Question: I have a sql query
'''
select distinct
Process.ReportLogProcessID as [Process.ReportLogProcessID],
Process.ProcessTitle as [Process.ProcessTitle],
CAST(User0.PrimaryEmail AS nvarchar(max)) as [Process_Contacts.IsPrimaryContact]
from
ReportProcess as Process inner join
ReportProcessContact as ReportProcessContact0 on
((ReportProcessContact0.SessionID = Process.SessionID)) left outer join
[User] as User0 on
((ReportProcessContact0.ReferenceID = User0.UserID)) left outer join
[Group] as Group0 on
((ReportProcessContact0.ReferenceID = Group0.GroupID and
ReportProcessContact0.ReferenceType = 2))
order by
[Process.ProcessTitle] asc
'''
and it give below result

if you see it returns two rows with the same 'Process Title'-'Testing123' is there any way I can distinct this in spite of whatever be the 'Process Contact'.
Is there any way to distinct the result on the base of particular column?
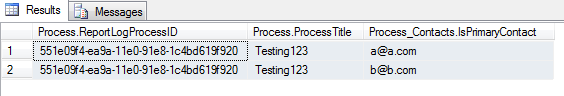
Answer: In your query [Process_Contacts.IsPrimaryContact] column have different emails for both records. If you remove that column then only it will distinct records.
You can try like :
'''
select
Process.ReportLogProcessID as [Process.ReportLogProcessID],
Process.ProcessTitle as [Process.ProcessTitle],
MAX(CAST(User0.PrimaryEmail AS nvarchar(max))) as [Process_Contacts.IsPrimaryContact]
from ReportProcess as Process
inner join ReportProcessContact as ReportProcessContact0 on
((ReportProcessContact0.SessionID = Process.SessionID))
left outer join [User] as User0 on
((ReportProcessContact0.ReferenceID = User0.UserID))
left outer join [Group] as Group0 on
((ReportProcessContact0.ReferenceID = Group0.GroupID and
ReportProcessContact0.ReferenceType = 2))
group by Process.ReportLogProcessID, Process.ProcessTitle
order by [Process.ProcessTitle] asc
'''